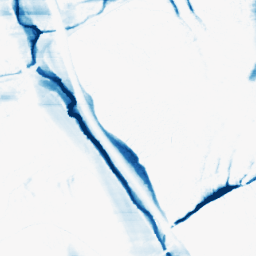
Category: morphological
Decomposition family: morphological_ellipse
Decomposition parameters: operation: closing
width: 5
height: 50
Upsampling method: linear_exact
Upsampling parameters: scale: 8
Upsampling scale: 8